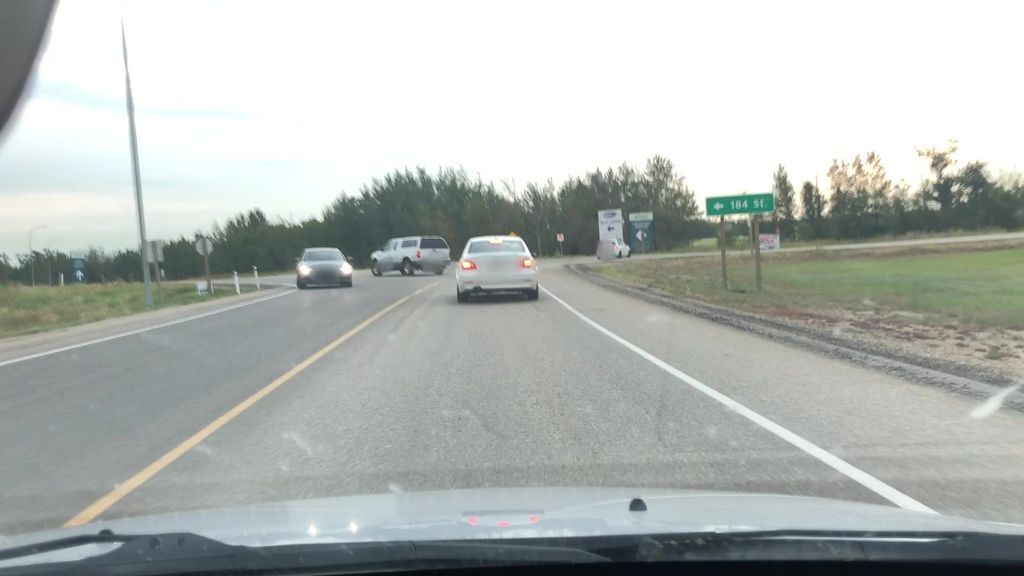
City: edmonton